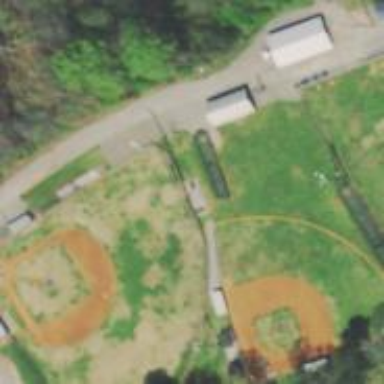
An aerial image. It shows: Baseball pitch for leisure and sports activities.